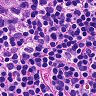
Metastatic tissue present: no